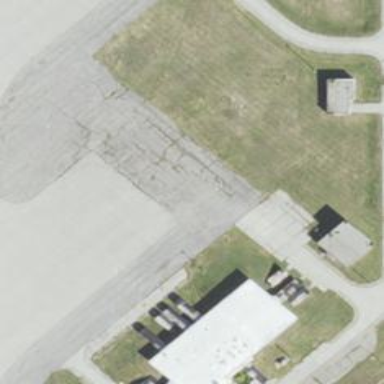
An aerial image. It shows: Image of taxiway at airport.